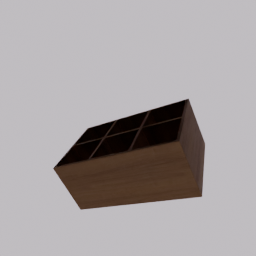
Label: furniture